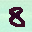
Label: 8